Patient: sex M, age 65
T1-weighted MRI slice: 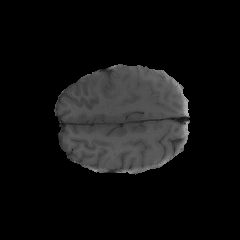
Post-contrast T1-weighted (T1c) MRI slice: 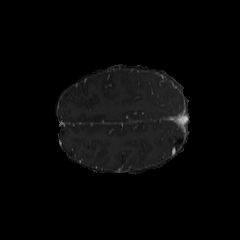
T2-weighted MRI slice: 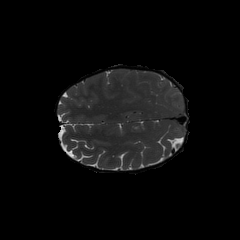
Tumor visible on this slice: no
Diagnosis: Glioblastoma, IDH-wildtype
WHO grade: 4